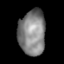
Tissue: lung
Cell type: T cells
Senescence score: 0.2011
Nuclear area (px): 1182
Mean DAPI intensity: 132.365